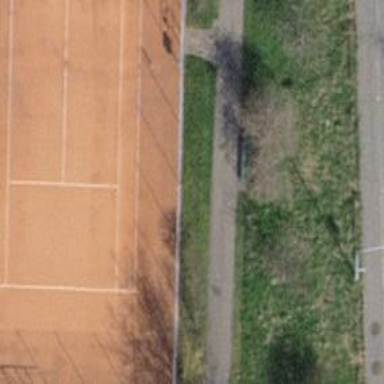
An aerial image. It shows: Brown bench in the vicinity.